Question: I am trying to use this library <URL>. Import, libs folder and external JAR does not work.

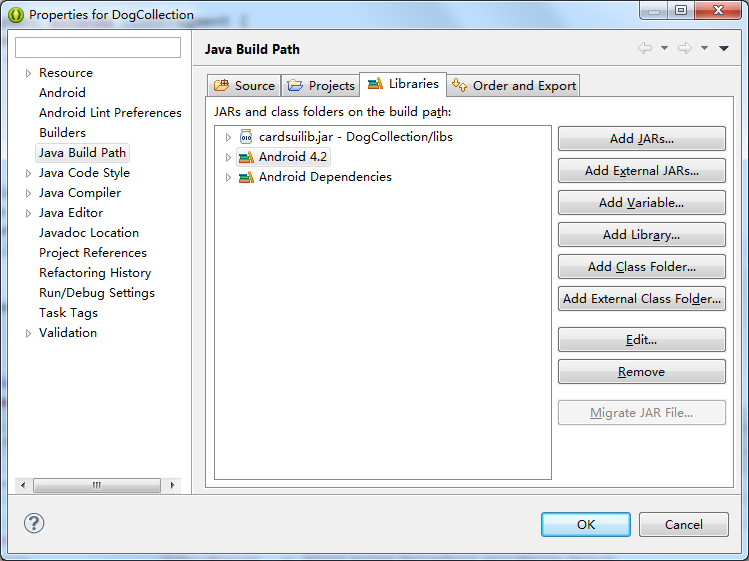
Answer: This is an Android library project. It is not an app.
You need to attach the Android library project to your app's project. The process for this <URL>. Basically, given that you have already imported the library into your Eclipse workspace, you right-click over your app project in the Package Explorer, choose Properties > Android, scroll down to the Libraries section, click the Add button, and choose your imported library.